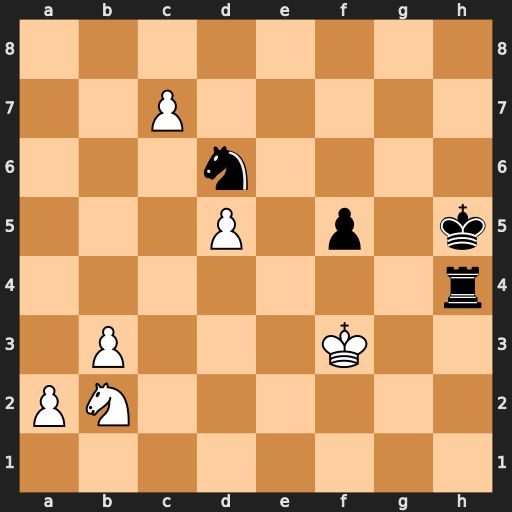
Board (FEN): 8/2P5/3n4/3P1p1k/7r/1P3K2/PN6/8
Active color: w
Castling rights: -
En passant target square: -
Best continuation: Nc4 Nc8 d6 Rd4 b4